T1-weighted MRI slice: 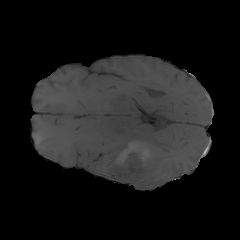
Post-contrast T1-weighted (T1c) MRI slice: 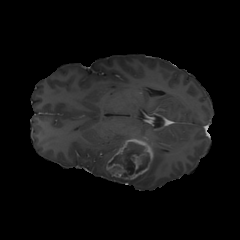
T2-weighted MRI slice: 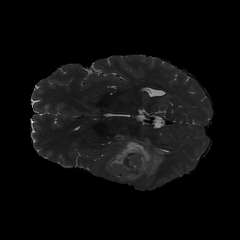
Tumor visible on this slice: yes